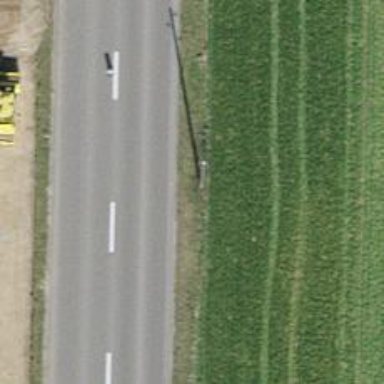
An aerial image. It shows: Power pole.